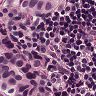
Metastatic tissue present: yes